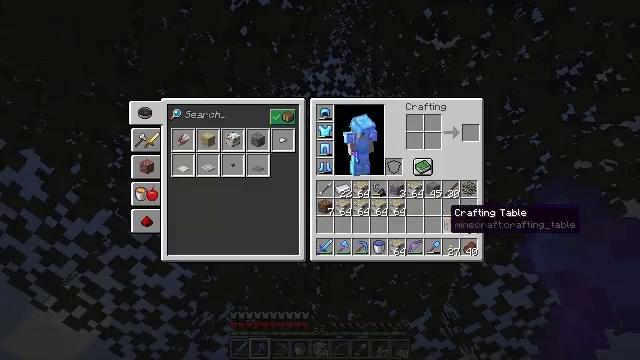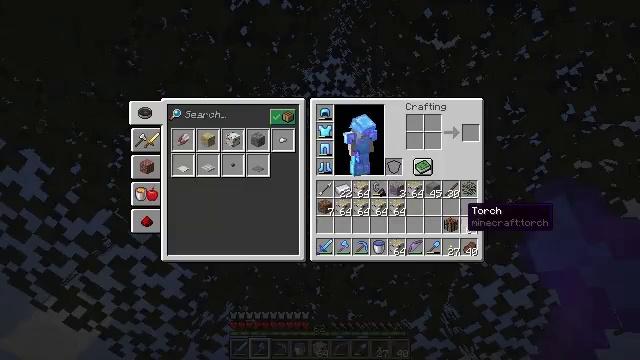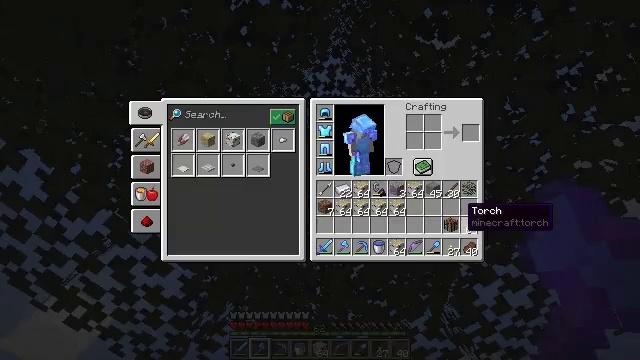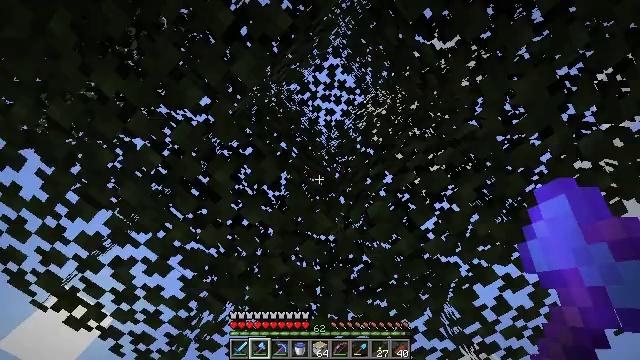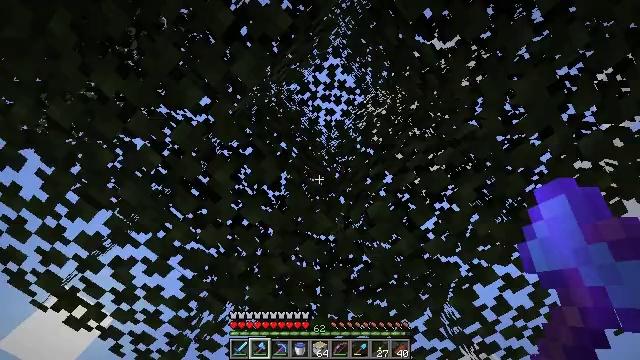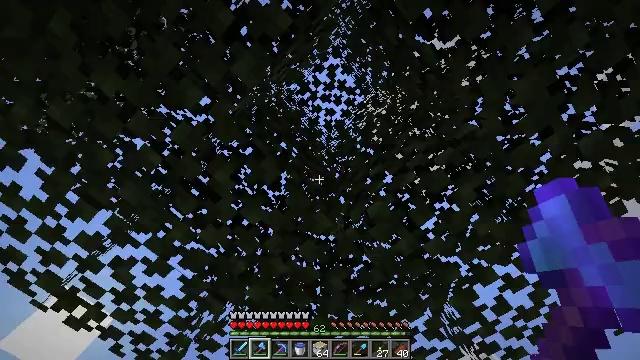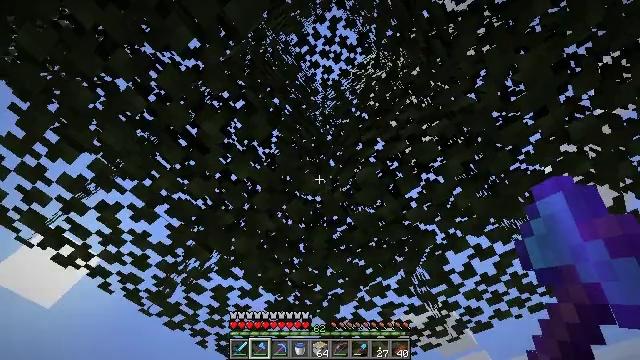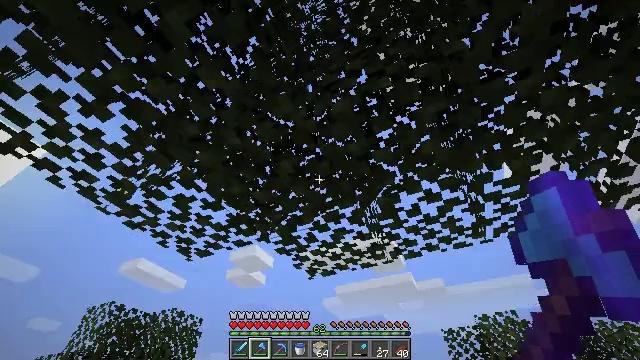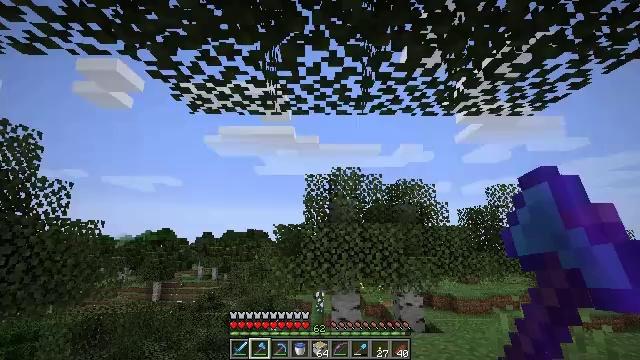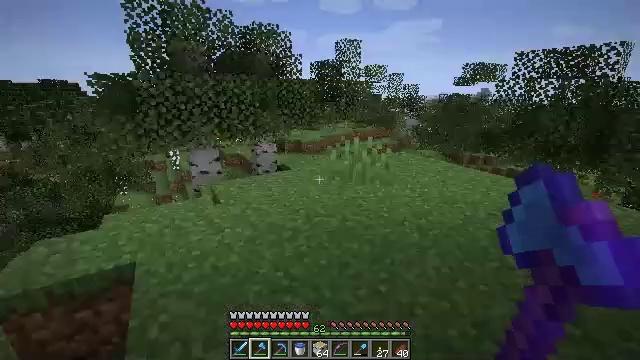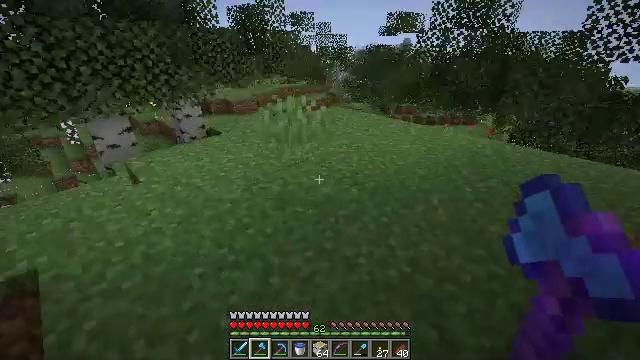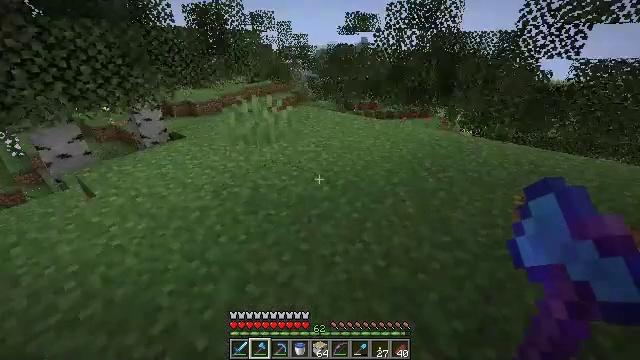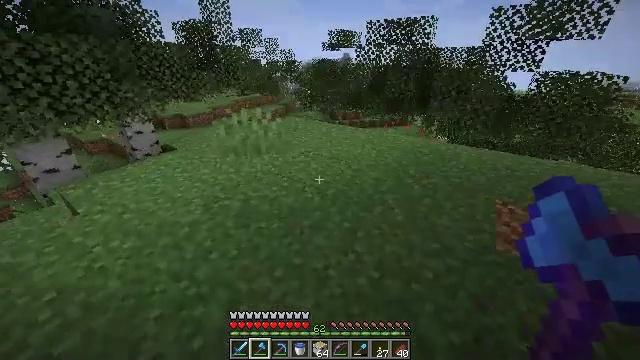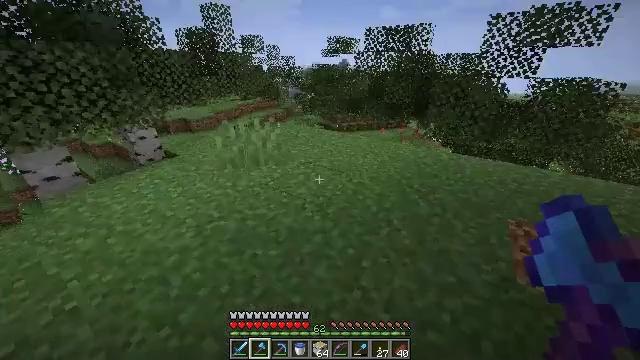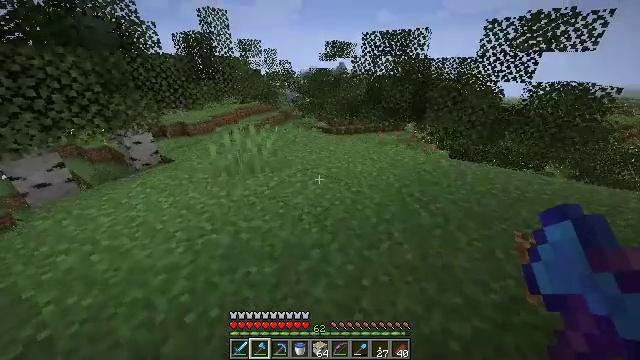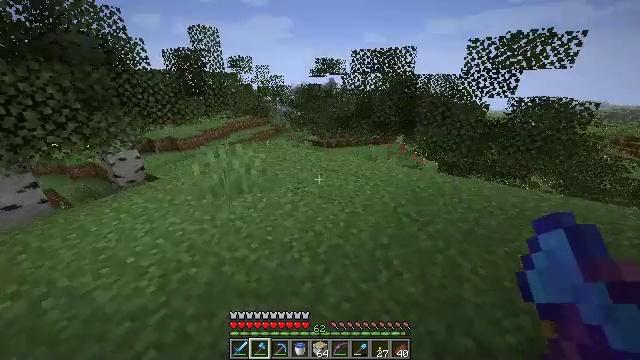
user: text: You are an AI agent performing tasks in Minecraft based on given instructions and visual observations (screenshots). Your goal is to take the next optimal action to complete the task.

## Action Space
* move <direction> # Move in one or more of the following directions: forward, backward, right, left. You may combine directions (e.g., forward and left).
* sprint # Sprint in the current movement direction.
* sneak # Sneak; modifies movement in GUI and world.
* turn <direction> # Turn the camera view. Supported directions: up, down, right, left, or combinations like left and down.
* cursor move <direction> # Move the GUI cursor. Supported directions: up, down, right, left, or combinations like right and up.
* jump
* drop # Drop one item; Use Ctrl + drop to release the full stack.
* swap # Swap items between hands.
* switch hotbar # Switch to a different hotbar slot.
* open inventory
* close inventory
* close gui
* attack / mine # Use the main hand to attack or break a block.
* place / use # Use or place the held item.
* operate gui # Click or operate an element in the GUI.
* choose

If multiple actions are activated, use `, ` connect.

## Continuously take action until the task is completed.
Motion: motion action
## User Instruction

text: Drop a birch leaves.
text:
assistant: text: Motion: turn right
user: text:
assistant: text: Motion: no_op
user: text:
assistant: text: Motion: no_op
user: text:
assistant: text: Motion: no_op
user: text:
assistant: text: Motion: no_op
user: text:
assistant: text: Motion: turn right and down
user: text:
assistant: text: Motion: turn right and down
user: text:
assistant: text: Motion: turn right and down
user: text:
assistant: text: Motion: turn right and down
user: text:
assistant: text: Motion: move forward, sprint, turn right and down
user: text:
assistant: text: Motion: move forward, sprint, turn right and down
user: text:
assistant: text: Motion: move forward, sprint, turn right and up
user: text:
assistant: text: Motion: move forward, sprint
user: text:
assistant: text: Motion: move forward, sprint
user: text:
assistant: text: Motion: move forward, sprint, turn right and up
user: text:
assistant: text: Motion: move forward, sprint, turn right and up
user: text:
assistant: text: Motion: move forward, sprint, turn right and up
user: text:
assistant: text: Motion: move forward, sprint, turn right and up
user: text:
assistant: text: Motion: move forward, sprint, turn right and up
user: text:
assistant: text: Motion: move forward, sprint, turn right
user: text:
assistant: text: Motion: move forward, sprint, turn right
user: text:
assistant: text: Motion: move forward, sprint
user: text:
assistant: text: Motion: move forward, sprint, turn right, close inventory
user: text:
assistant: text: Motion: move forward, sprint, turn right, close inventory
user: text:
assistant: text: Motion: move forward, sprint, turn right, close inventory
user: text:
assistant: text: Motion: move forward, sprint, turn right
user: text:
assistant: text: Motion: move forward, sprint, turn right
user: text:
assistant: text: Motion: move forward, sprint, turn right
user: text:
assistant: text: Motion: move forward, sprint, turn right
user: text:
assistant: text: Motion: move forward, sprint, turn right